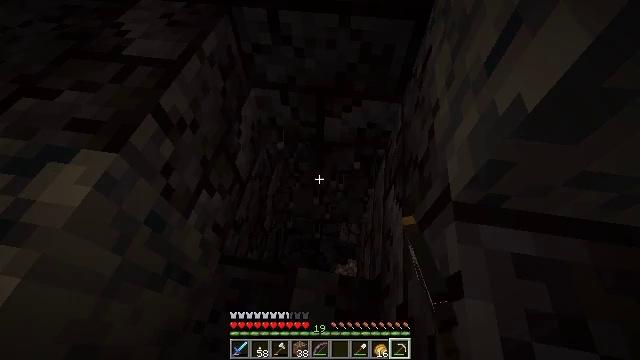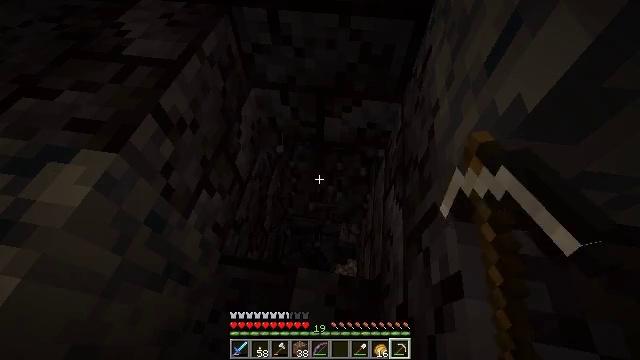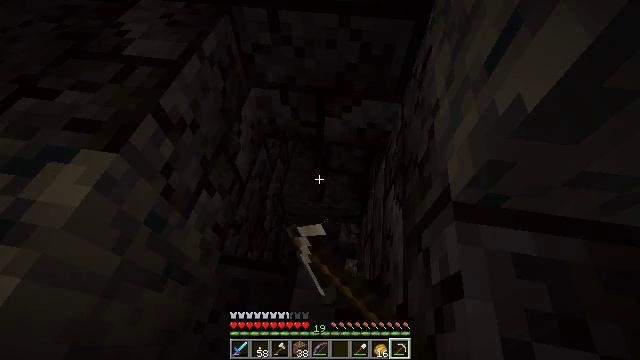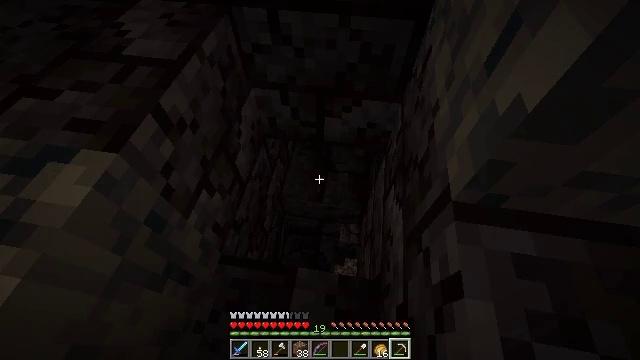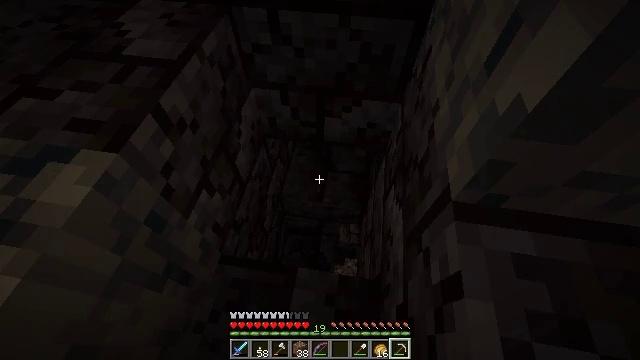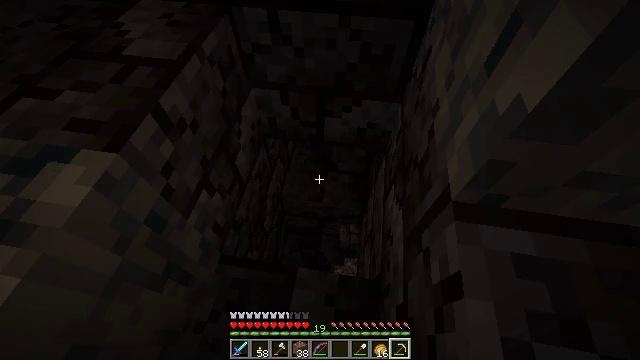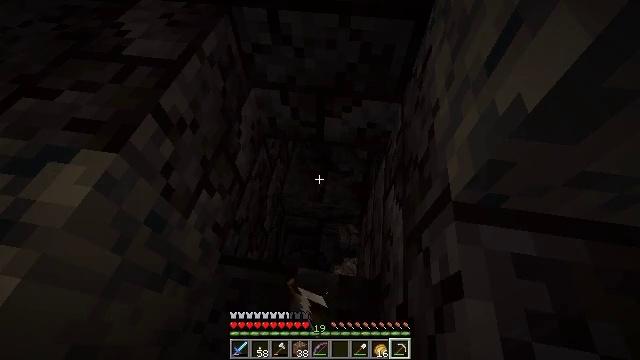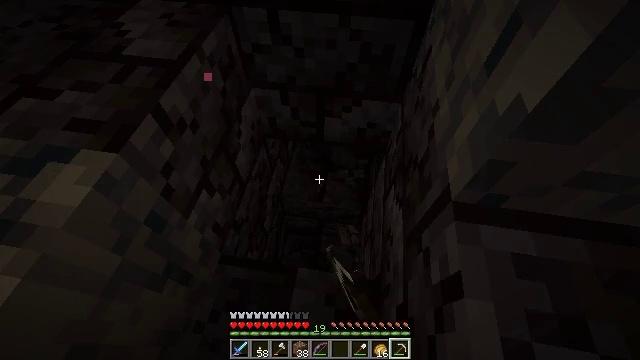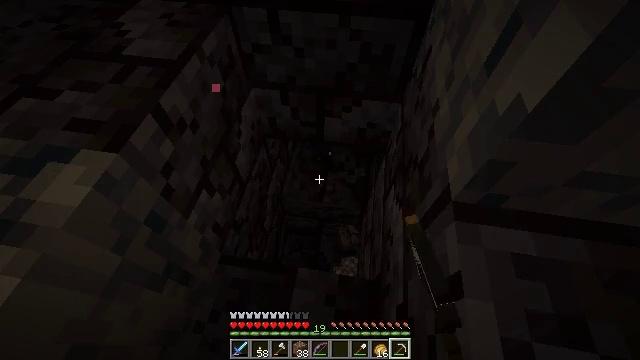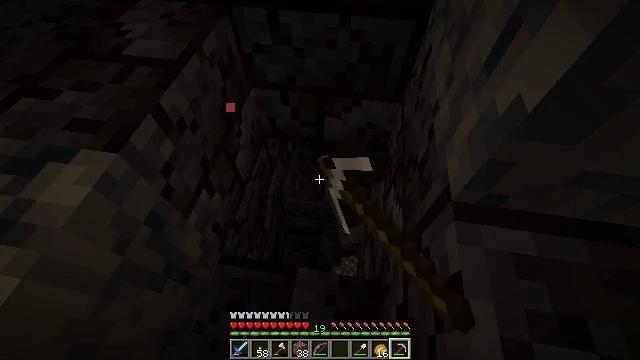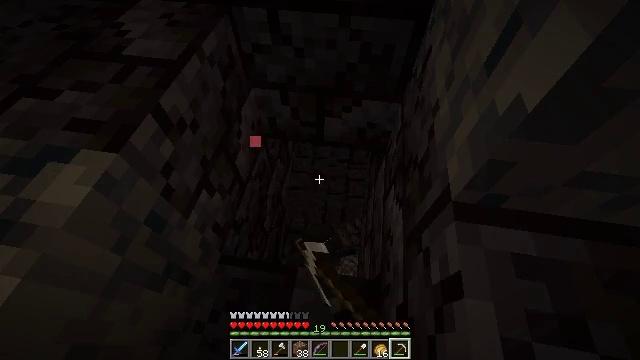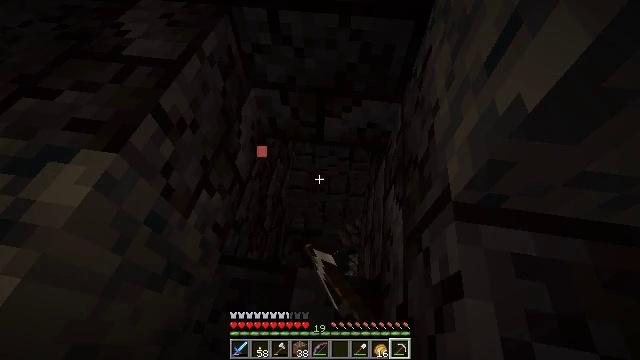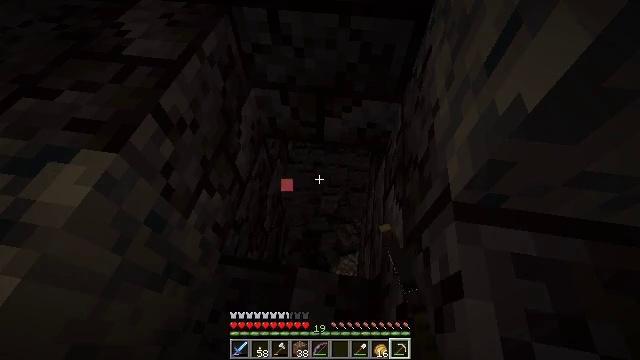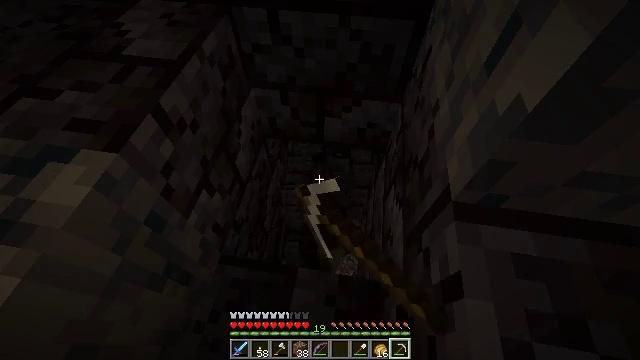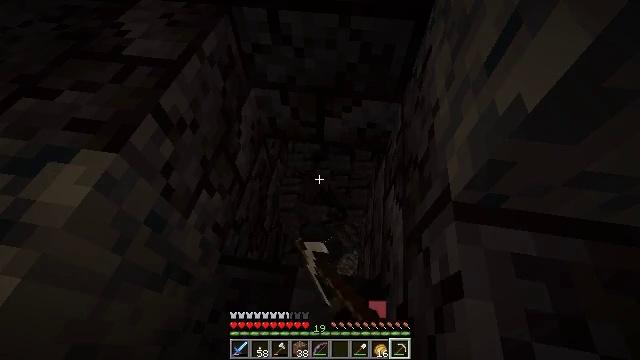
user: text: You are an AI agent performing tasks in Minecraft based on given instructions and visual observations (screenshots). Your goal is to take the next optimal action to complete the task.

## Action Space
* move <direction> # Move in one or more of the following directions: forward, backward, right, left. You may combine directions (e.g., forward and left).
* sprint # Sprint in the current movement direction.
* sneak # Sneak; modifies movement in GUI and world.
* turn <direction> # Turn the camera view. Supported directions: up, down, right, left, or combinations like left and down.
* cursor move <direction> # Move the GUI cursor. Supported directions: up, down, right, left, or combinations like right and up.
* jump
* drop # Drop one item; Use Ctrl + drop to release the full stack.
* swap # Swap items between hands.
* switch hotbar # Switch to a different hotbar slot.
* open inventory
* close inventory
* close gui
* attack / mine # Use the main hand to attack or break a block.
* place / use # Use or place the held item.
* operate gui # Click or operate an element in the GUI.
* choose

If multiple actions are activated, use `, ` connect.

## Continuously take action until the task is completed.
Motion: motion action
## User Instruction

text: Retrieve polished blackstone bricks from a structure.
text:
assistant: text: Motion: attack / mine
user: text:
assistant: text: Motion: attack / mine
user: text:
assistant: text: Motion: attack / mine
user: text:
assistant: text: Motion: attack / mine
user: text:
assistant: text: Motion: attack / mine
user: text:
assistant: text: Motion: attack / mine
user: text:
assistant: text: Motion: attack / mine
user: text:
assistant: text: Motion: attack / mine
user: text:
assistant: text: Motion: attack / mine
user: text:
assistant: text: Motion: attack / mine
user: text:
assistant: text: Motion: attack / mine
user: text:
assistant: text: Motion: attack / mine
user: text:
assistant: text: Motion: attack / mine
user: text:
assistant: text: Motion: attack / mine
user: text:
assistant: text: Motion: attack / mine